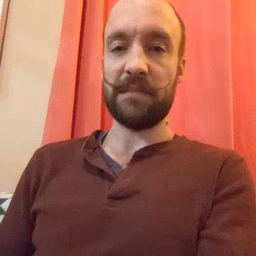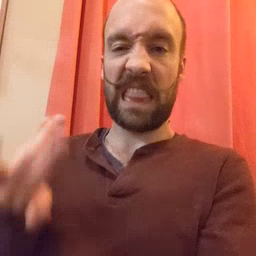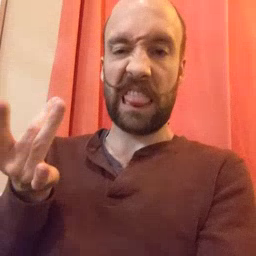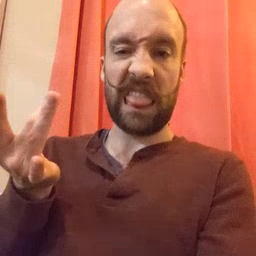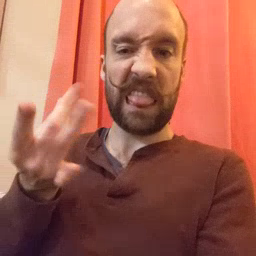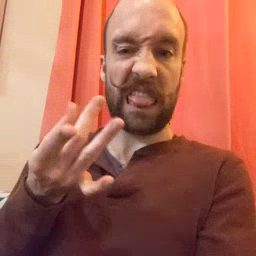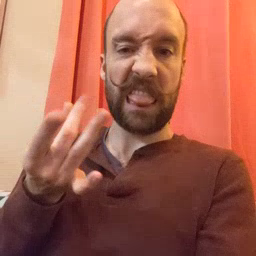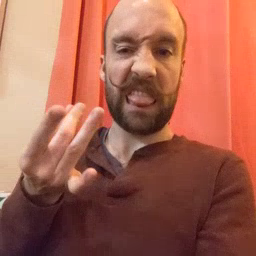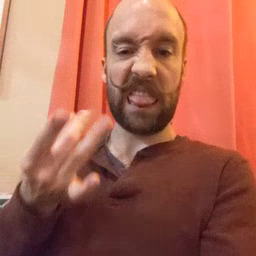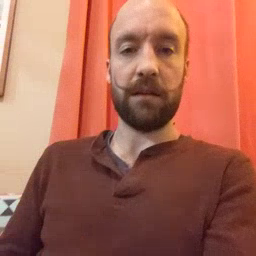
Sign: sticky